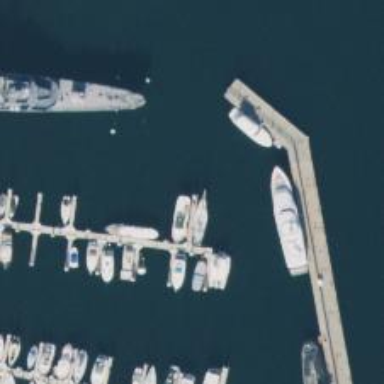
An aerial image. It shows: Pier with mooring facilities.